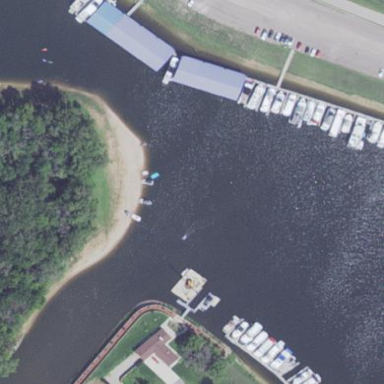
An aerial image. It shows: Marina on leisure land.